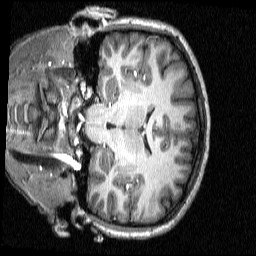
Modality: T1w
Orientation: coronal